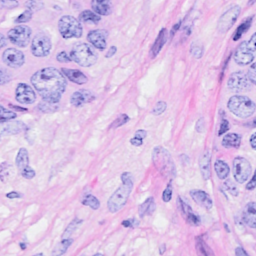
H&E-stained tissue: Breast